Question: '''
select application from l3_usage
where function in ('dbms', 'web', 'app')
group by application, function
order by application
'''

This is the result image when I execute the above query.
I want to now count the number of times applications occur. So for example:
Budget : 3
CSR : 3
FMS : 3
Facilities : 1
Inventory : 3
etc...
I have tried
'''
select application, count(application) from l3_usage
where function in ('dbms', 'web', 'app')
group by application
order by application
'''
but I get random count numbers that do not relate to the count I was looking for.
Could anyone help? Thanks!
EDIT :::::
my ultimate purpose of doing this is to get only applications that have count values less than 3.
Which in this case, should return just "Facilities" and "SCM".
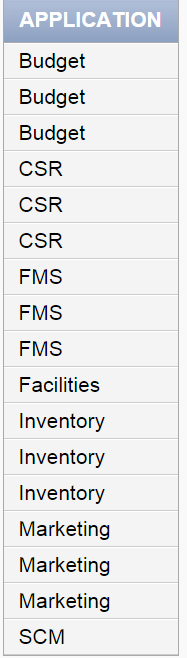
Answer: Try this query:
'''
SELECT x.application, COUNT(*) As Frequency
FROM
(
SELECT application
FROM l3_usage
WHERE function IN ('dbms', 'web', 'app')
GROUP BY application, function
ORDER BY application
) AS x
GROUP BY x.application
HAVING COUNT(*) < 3
ORDER BY COUNT(*)
'''
I query the result set you posted in your answer and obtain the 'COUNT' for each group. Notice that this 'COUNT' is the number of unique 'function' values for each 'application' group. You should get this result:
'''
+-------------+-----------+
| application | Frequency |
+-------------+-----------+
| Facilities | 1 |
| SCM | 1 |
+-------------+-----------+
'''
A much easier way to do your query is:
'''
SELECT application, COUNT(DISTINCT function) As Frequency
FROM l3_usage
WHERE function IN ('dbms', 'web', 'app')
GROUP BY application
HAVING COUNT(DISTINCT function) < 3
ORDER BY application
'''
You had the right idea in the beginning, but you needed to 'SELECT' the number of distinct 'function's for each application group.